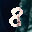
Label: 8